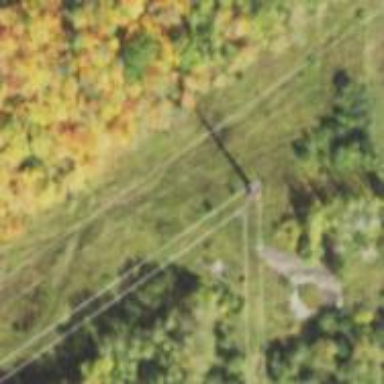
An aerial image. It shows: Power tower.